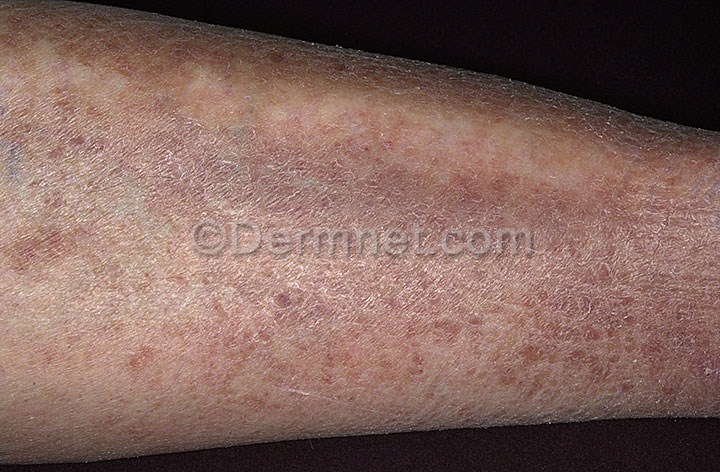
Disease: Eczema Photos